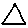
Label: triangle